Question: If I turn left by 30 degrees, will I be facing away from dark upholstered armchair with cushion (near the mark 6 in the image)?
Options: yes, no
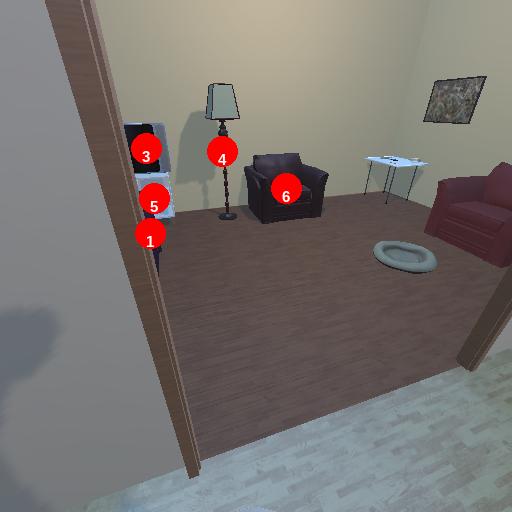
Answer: yes